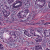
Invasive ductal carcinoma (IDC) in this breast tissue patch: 1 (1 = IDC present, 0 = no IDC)